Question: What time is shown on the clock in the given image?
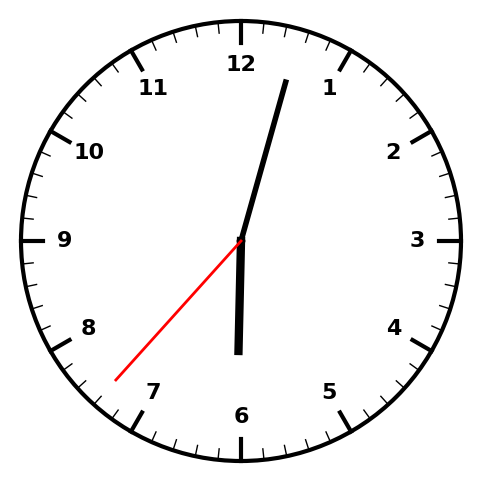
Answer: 06:02:37